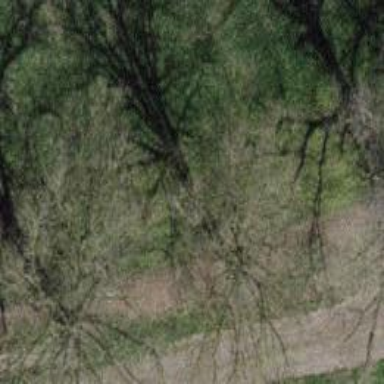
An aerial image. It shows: Row of trees in natural setting.